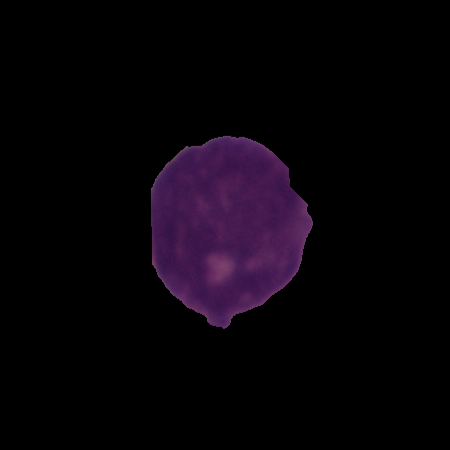
Label: cancer